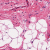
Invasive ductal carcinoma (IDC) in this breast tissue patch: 0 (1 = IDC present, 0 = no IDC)